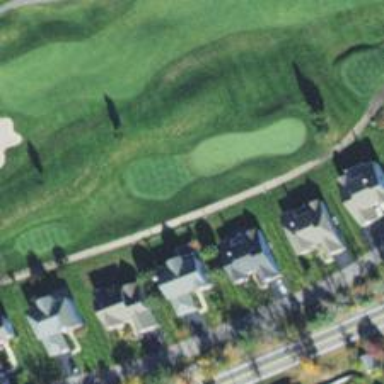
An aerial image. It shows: Golf hole.